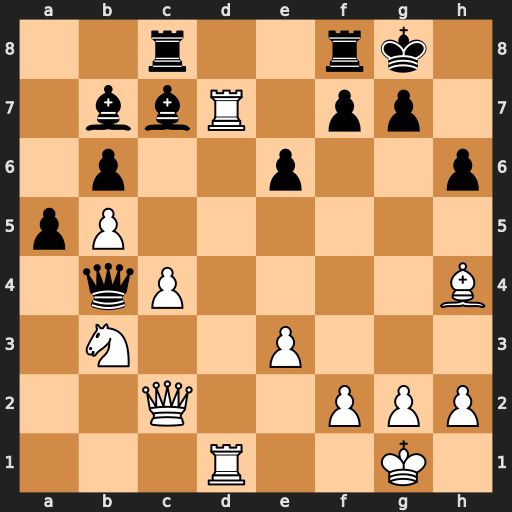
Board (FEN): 2r2rk1/1bbR1pp1/1p2p2p/pP6/1qP4B/1N2P3/2Q2PPP/3R2K1
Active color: w
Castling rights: -
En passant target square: -
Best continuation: Be7 Qxe7 Rxe7